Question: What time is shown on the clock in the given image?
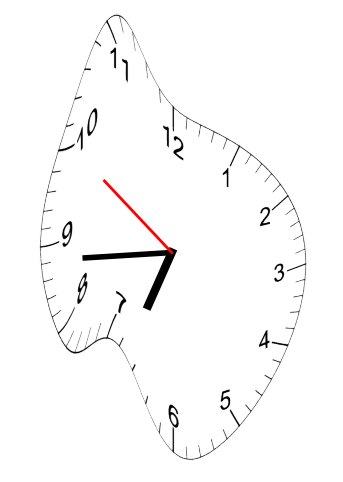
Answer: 06:43:50